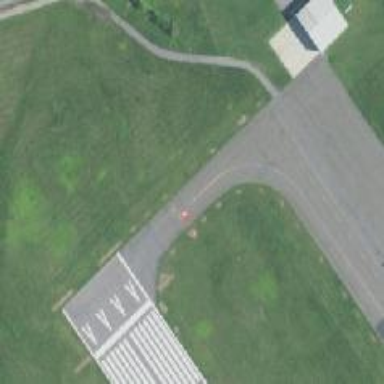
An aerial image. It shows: View of taxiway at the airport.